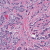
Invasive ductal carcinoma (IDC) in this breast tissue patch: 1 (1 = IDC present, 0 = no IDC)